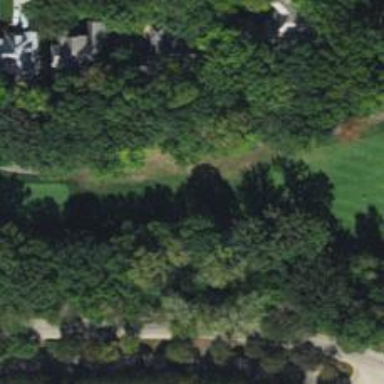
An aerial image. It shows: Path for both road and golf.